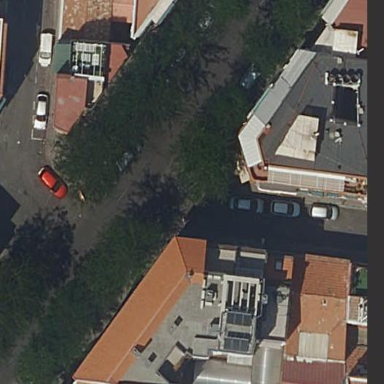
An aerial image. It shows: Image showing building with apartments.